Question: suppose that we are determine peaks in vector as follow:
we have real values one dimensional vector with length m,or
x(1),x(2),.....x(m)
if x(1)>x(2) then clearly for first point peak(1)=x(1);else we are then comparing x(3) to x(2),if x(3)
'''
[ indexes,peaks]=function(x,m);
c=[];
b=[];
if x(1)>x(2)
peaks(1)=x(1);
else
for i=2:m-1
if x(i+1)< x(i) & x(i)>x(i-1)
peak(i)=x(i);
end;
end
end
end
'''
peaks are determined also using following picture:

sorry for the second picture,maybe it is not triangle,just A and C are on straight line,but here peak is B,so i can't continue my code for writing algorithm to find peak values in my vector.please help me to continue it
# updated.numercial example given
x=[2 1 3 5 4 7 6 8 9]
here because first point is more then second,so it means that peak(1)=2,then we are comparing 1 to 3,because 3 is more then 1,we now want to compare 5 to 3,it is also more,compare 5 to 4,because 5 is more then 4,then it means that peak(2)=5,,so if we continue next peak is 7,and final peak would be 9
in case of first element is less then second,then we are comparing second element to third one,if second is more then third and first elements at the same time,then peak is second,and so on
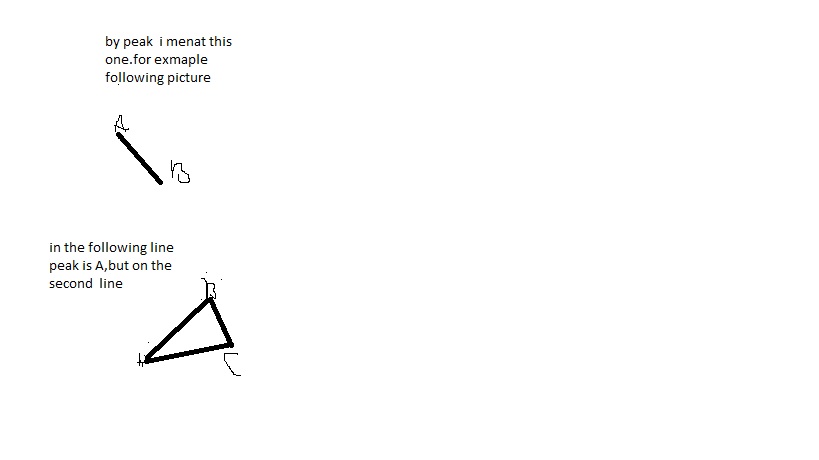
Answer: You could try something like this:
'''
function [peaks,peak_indices] = find_peaks(row_vector)
A = [min(row_vector)-1 row_vector min(row_vector)-1];
j = 1;
for i=1:length(A)-2
temp=A(i:i+2);
if(max(temp)==temp(2))
peaks(j) = row_vector(i);
peak_indices(j) = i;
j = j+1;
end
end
end
'''
Save it as find_peaks.m
Now, you can use it as:
'''
>> A = [2 1 3 5 4 7 6 8 9];
>> [peaks, peak_indices] = find_peaks(A)
peaks =
2 5 7 9
peak_indices =
1 4 6 9
'''
This would however give you "plateaus" as well (adjacent and equal "peaks").